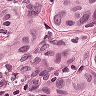
Metastatic tissue present: yes